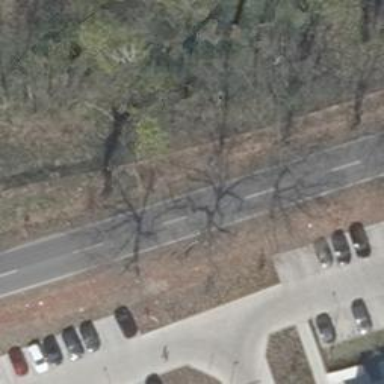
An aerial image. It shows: Tertiary road with asphalt surface and lane markings present.